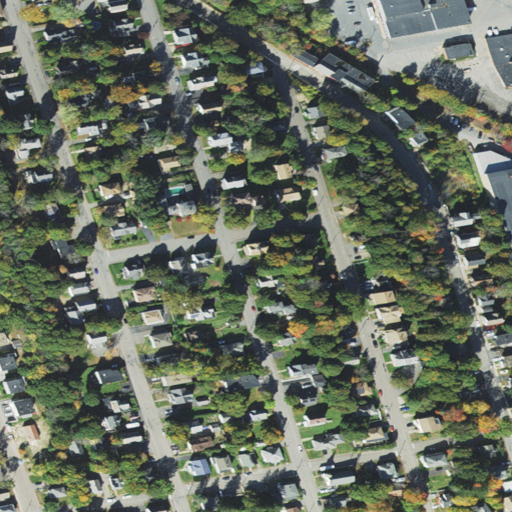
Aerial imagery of mountain in Massachusetts named Washington Hill containing medium intensity development, high intensity development, low intensity development, and open development